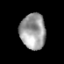
Tissue: prostate
Cell type: T cells
Senescence score: 0.1718
Nuclear area (px): 894
Mean DAPI intensity: 157.22